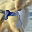
Label: 7